Field crop: tomato
Growth stage: 1
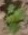
Species: solanum